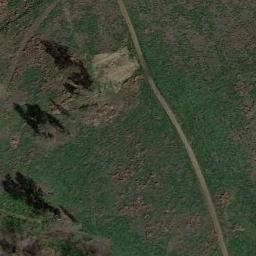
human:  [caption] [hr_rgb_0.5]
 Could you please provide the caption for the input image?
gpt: This meadow has different sparsity in different places and some trees are also on the meadow .

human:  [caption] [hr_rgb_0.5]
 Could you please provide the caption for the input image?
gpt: A large lush green meadow covered with green grass has a winding path with several trees by the path .

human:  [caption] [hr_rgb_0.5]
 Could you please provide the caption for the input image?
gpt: There is a road on the meadow .

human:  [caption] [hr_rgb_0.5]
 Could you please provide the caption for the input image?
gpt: There is a straight path in the grass .

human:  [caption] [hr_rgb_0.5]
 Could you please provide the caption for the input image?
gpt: A path goes through the meadow with some brown earth .